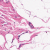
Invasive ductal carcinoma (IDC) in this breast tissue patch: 0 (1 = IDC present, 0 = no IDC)